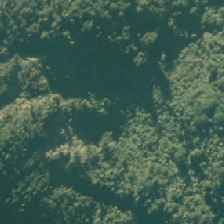
Land cover: low_producing_grassland